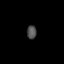
Tissue: prostate
Cell type: Fibroblasts
Senescence score: 0.7239
Nuclear area (px): 128
Mean DAPI intensity: 78.102